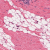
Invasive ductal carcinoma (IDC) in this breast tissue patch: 0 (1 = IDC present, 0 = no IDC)